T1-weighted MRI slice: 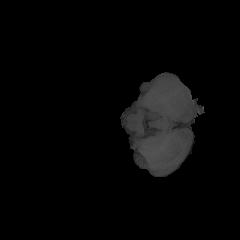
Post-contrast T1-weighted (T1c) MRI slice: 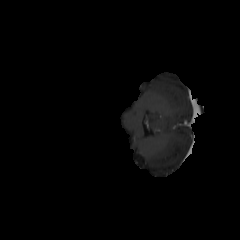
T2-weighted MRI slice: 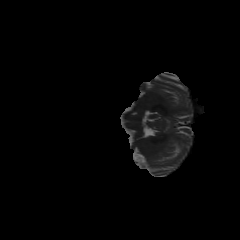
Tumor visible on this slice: no